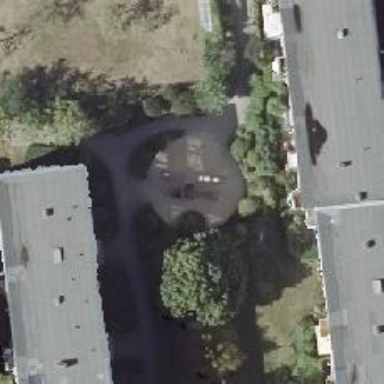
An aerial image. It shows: Playground area for leisure land.